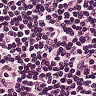
Metastatic tissue present: no